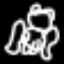
Label: frog